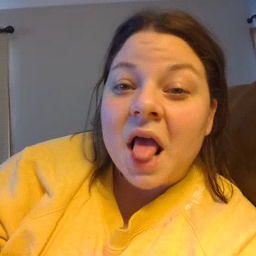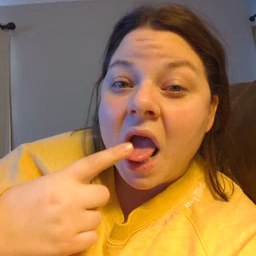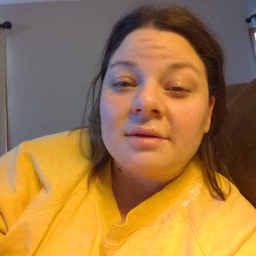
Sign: tongue